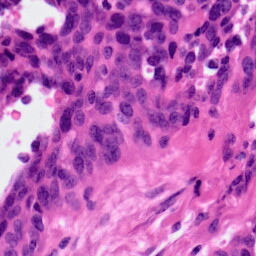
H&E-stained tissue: Ovarian